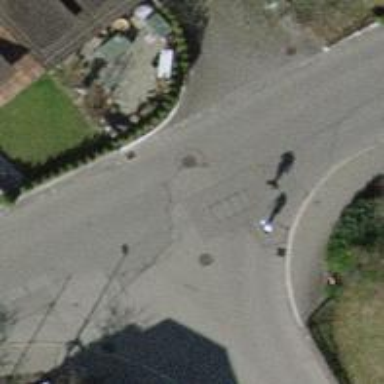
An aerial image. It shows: Residential road with asphalt surface and traffic calming table.